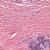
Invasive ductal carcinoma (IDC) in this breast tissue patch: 0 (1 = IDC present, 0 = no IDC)